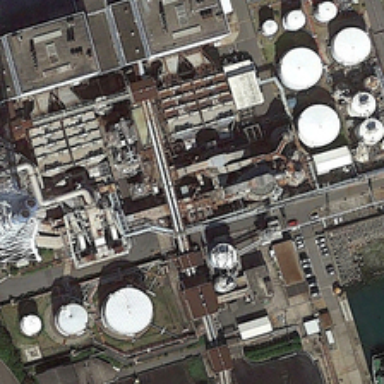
Some white storage tanks are in a factory near a river .